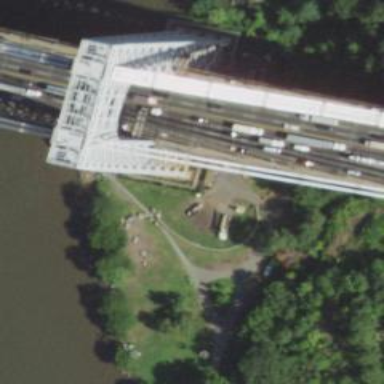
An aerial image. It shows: Bridge supported by pylons.